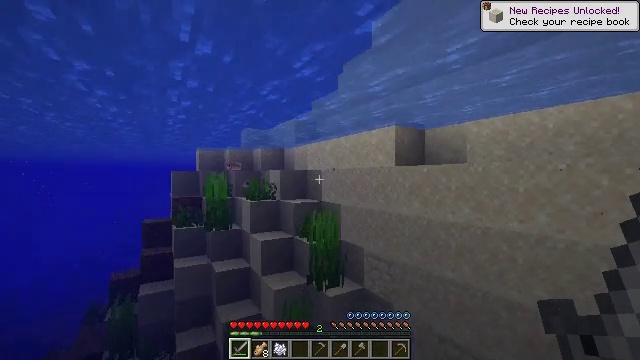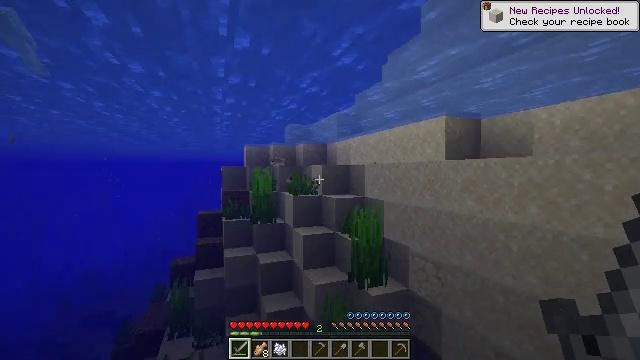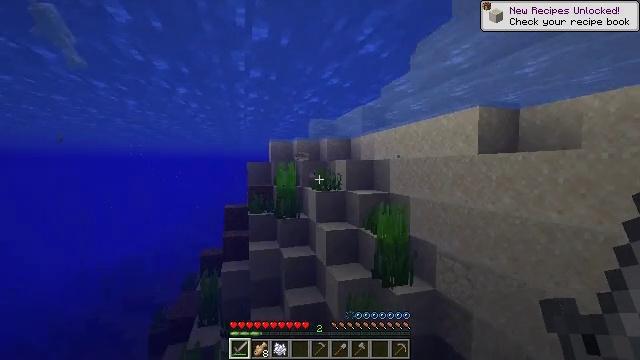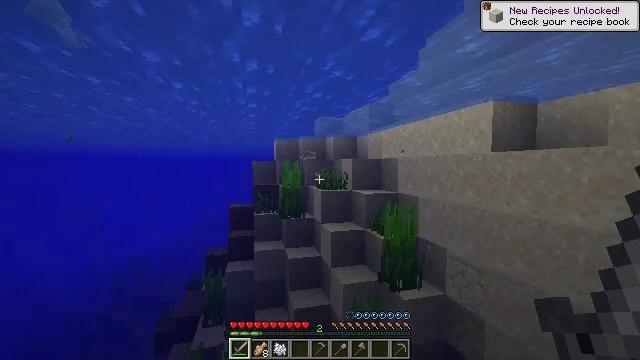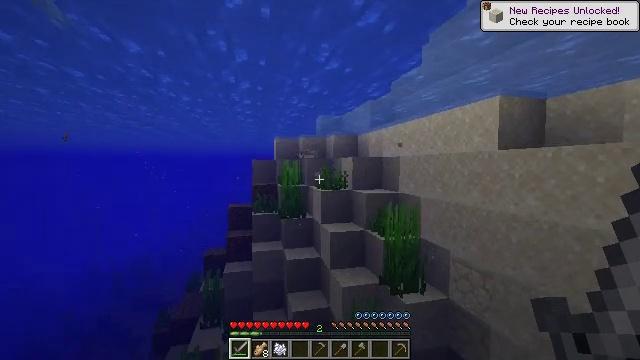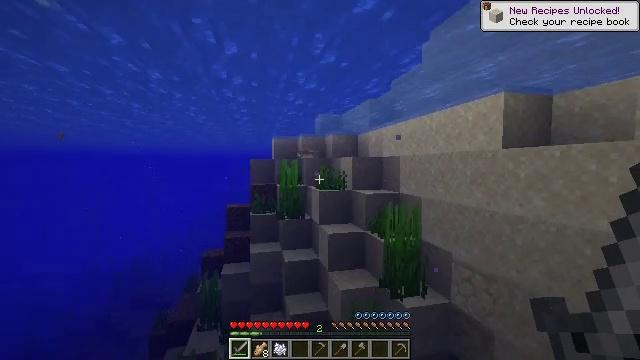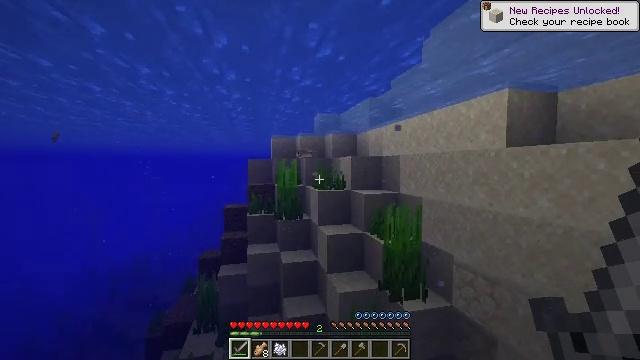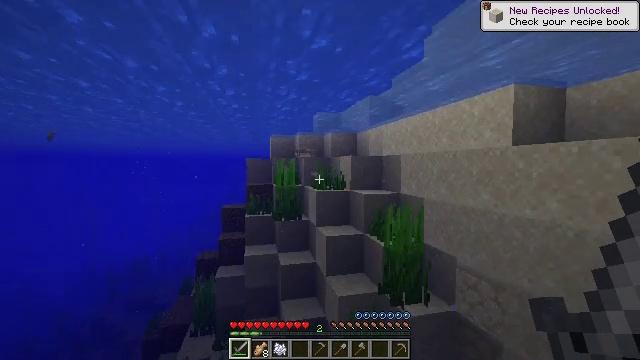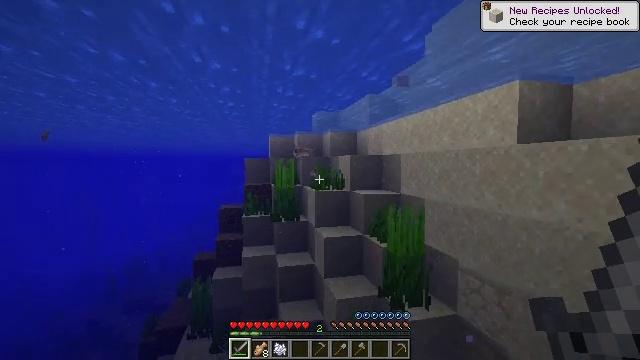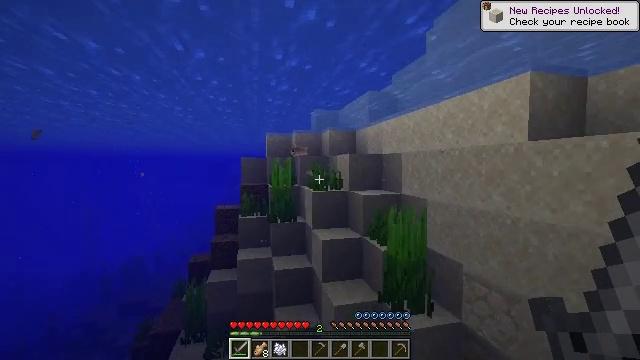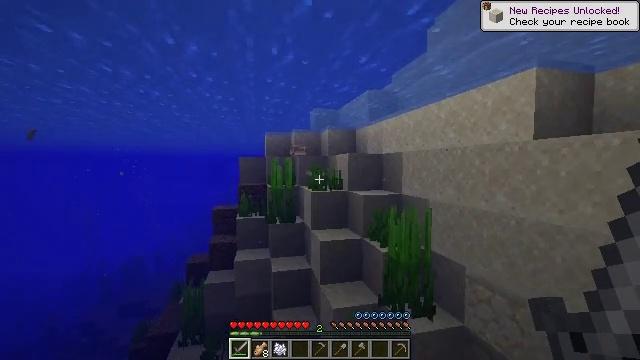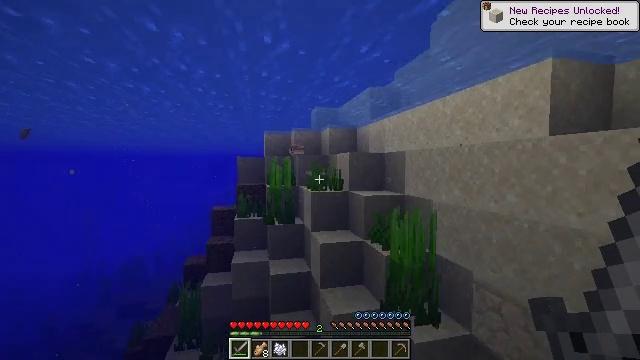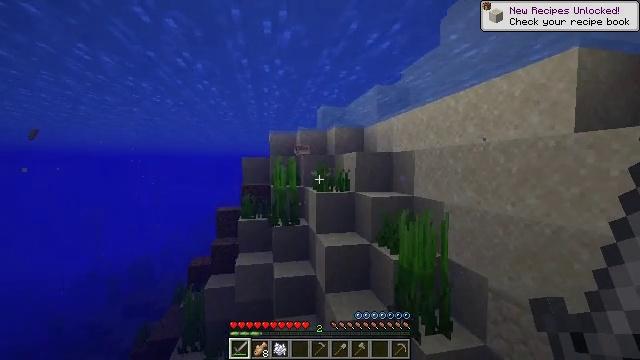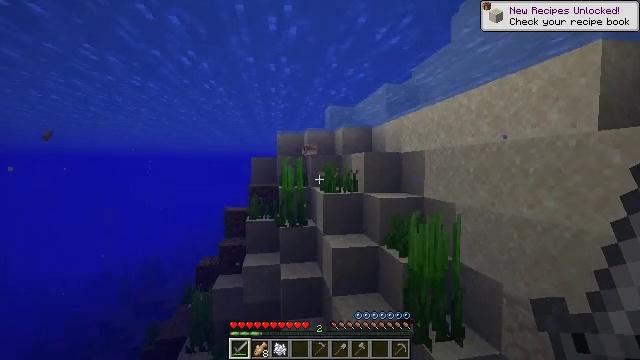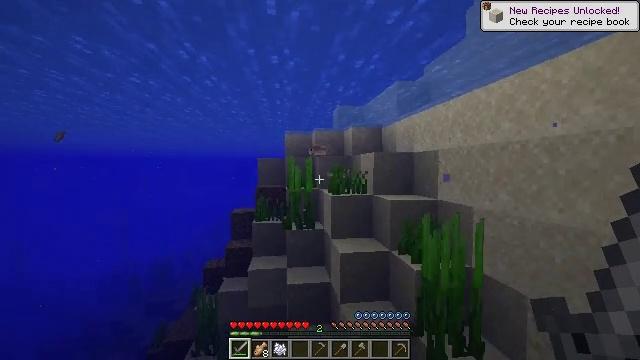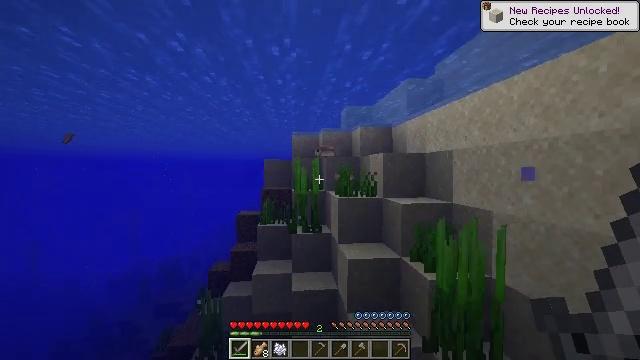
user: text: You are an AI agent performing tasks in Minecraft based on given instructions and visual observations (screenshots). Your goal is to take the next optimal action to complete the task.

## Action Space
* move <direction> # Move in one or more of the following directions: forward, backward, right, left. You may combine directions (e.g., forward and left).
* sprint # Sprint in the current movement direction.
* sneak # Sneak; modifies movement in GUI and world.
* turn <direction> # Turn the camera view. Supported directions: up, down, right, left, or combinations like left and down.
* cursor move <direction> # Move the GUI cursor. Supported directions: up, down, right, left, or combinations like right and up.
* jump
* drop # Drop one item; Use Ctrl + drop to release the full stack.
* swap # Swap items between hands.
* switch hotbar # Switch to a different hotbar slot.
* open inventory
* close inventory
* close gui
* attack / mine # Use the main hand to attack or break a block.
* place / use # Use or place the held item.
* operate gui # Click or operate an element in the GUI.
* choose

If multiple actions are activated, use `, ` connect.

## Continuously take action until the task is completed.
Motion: motion action
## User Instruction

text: Kill the cod.
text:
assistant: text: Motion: move forward, turn left and down
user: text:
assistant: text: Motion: move forward, turn left and down
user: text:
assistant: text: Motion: move forward, turn left
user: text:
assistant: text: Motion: move forward
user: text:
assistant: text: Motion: move forward
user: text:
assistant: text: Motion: move forward
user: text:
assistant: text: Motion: move forward
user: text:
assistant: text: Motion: move forward
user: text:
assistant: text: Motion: move forward
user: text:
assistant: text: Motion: move forward
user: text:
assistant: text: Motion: move forward
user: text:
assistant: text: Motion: move forward, turn left
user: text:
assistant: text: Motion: move forward, turn left
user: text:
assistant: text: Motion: move forward, turn left
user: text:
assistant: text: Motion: move forward, turn left
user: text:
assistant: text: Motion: move forward, turn left
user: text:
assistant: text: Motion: move forward
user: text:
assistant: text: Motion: move forward
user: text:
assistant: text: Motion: move forward
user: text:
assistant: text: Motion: move forward
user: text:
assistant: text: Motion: move forward
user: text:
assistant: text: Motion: move forward
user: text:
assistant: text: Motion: move forward
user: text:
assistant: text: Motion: move forward
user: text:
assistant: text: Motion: move forward
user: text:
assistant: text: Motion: move forward
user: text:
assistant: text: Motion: move forward
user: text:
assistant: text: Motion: move forward
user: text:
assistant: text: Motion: move forward
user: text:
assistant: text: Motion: move forward, jump